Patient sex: M
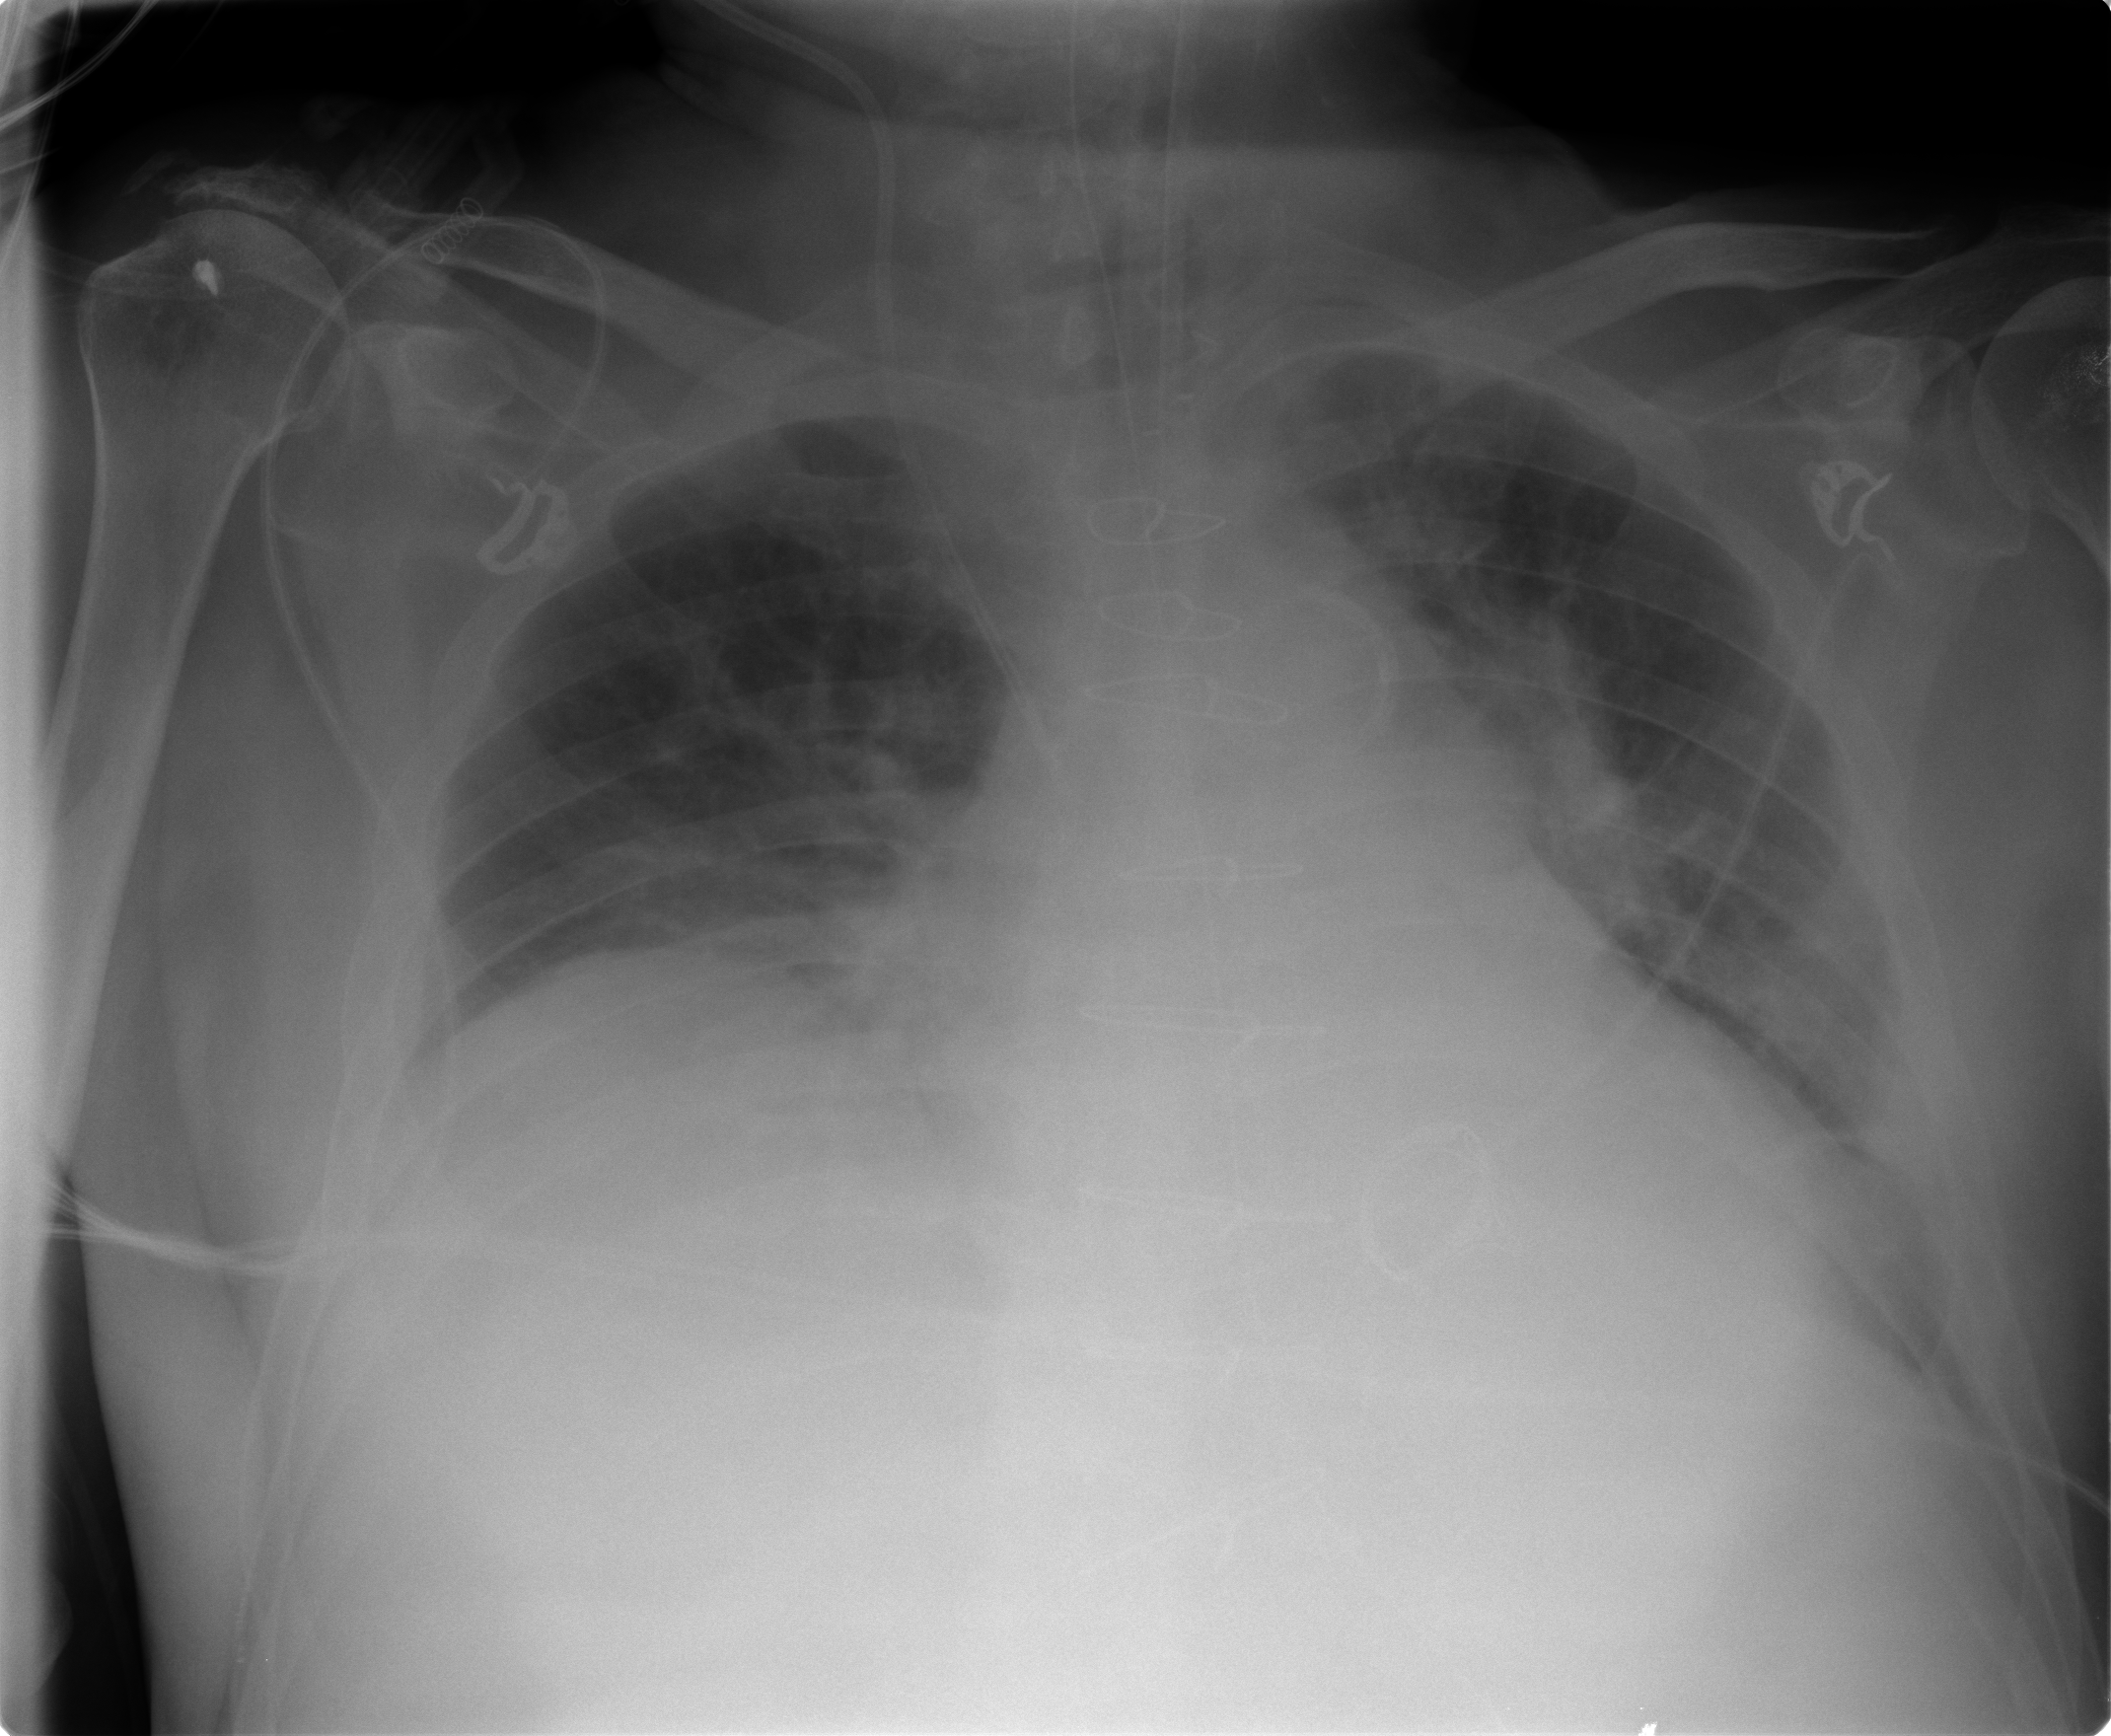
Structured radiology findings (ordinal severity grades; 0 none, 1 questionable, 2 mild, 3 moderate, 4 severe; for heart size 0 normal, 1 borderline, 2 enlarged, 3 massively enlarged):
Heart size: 2
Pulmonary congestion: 2
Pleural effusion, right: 0
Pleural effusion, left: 0
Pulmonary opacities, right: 1
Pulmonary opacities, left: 1
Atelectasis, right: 3
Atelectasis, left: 2